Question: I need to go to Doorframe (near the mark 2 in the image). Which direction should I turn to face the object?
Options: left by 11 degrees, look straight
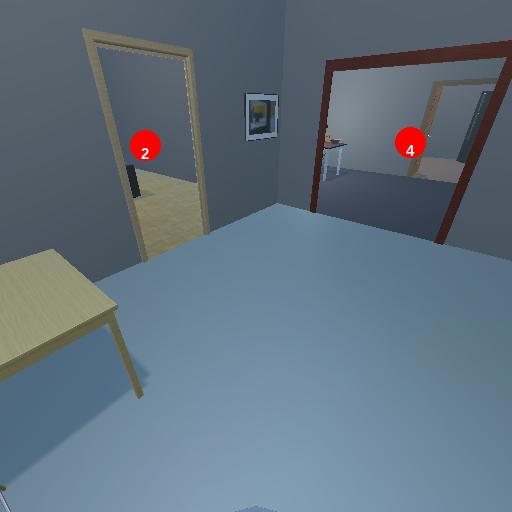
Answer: left by 11 degrees